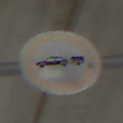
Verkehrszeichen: VerbotPersonenkraftwagenMitAnhaenger
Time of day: MorningAfternoon
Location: Roofed (Suburban)
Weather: PartlyCloudy
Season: Winter
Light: Natural